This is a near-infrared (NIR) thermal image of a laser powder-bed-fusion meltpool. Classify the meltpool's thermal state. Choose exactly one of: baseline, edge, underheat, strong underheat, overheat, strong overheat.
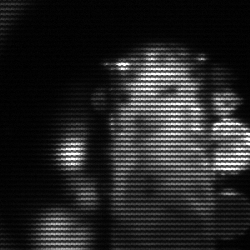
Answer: strong underheat